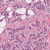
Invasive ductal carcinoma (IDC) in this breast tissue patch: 1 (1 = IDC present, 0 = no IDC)